Question: I have a set of (x, y) points and I would like to interpolate from those points the value of any points "inside" this set of point. (The yellow area in the picture bellow).

The problem is that I have not find any good way to:
1. Find the polygon which would be the boundary of my interpolated points (green line)
2. Test if the point is inside the polygon or not. I found the Point in Polygon algorithm but I'm not sure that taking all the point in a certain range and testing if they belong in the polygone is a good idea. I would like to find a way that let me test a fewer number of points than (max(x)-min(x))*(max(y)-min(y)), ideally a way to know on which points to do my iteration.
Edit: In the 2nd part I'm iterating on all the points (pixels) in the image, what I'd like to do is only iterate on the points in the yellow field.
Do you have any lead?
Ps: I'm coding in C++ if it's of any help.
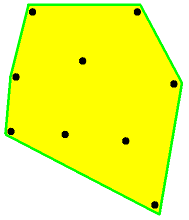
Answer: The green line that you're looking at is called the <URL> available on my personal site.
As to your second question - once you have the convex hull, it's very easy to determine which points are purely inside the polygon as opposed to on the hull. Just make a hash table of all the points, then iterate over the convex hull and remove all points contained in the hull. What remains in the hash table is the set of points contained within the polygon but not on the boundary.
Hope this helps!